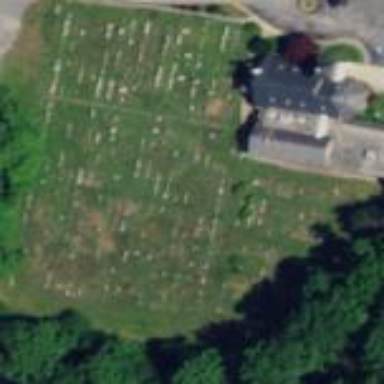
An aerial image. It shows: Cemetery.